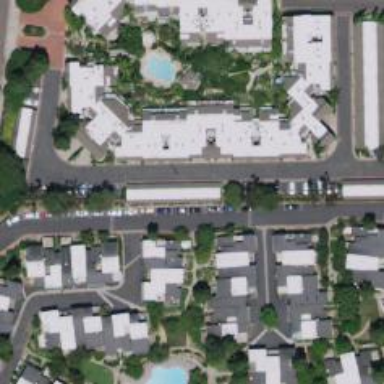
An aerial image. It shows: Living street.